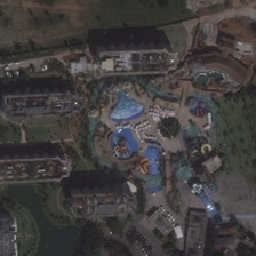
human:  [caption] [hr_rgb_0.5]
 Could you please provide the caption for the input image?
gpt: The resort is surrounded by green trees.

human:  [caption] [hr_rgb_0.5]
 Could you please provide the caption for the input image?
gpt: There are many buildings near the water park.

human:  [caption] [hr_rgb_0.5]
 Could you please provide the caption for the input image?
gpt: The resort is surrounded by dark green trees.

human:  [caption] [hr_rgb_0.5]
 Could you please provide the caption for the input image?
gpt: There are many buildings near the park.

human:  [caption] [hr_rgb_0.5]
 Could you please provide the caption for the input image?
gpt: There are many buildings near the water park.